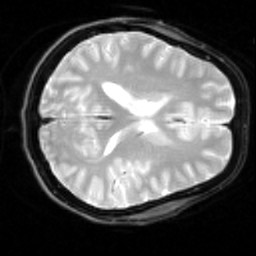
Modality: inplaneT2
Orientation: axial
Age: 26
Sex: female